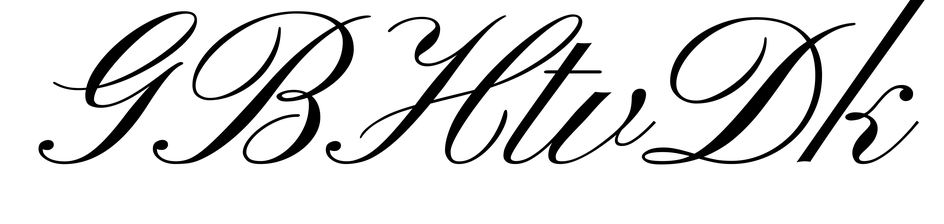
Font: PinyonScript-Regular